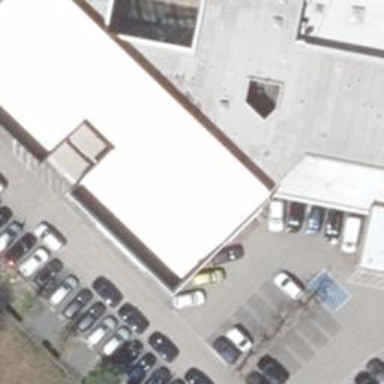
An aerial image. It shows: Car shop.